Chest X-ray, PA view. Patient: 46 years old, sex M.
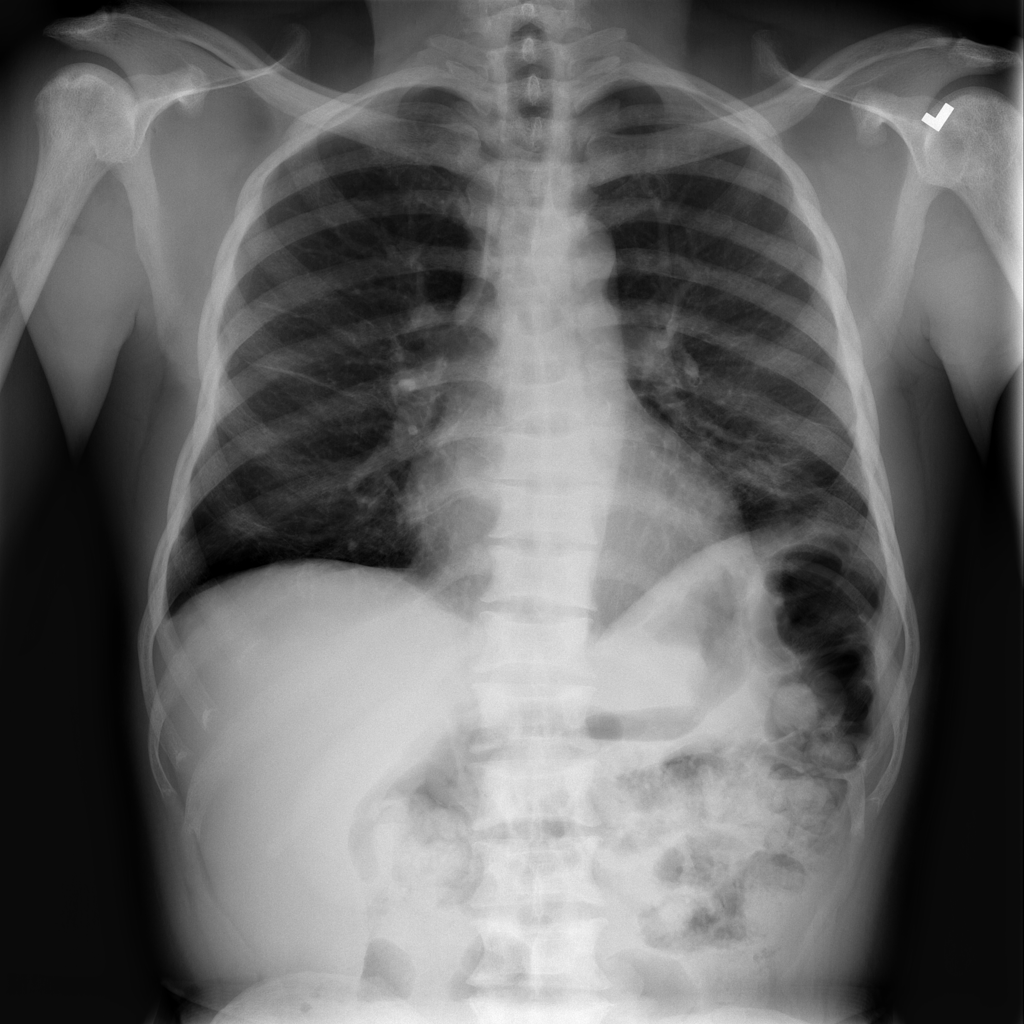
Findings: Atelectasis